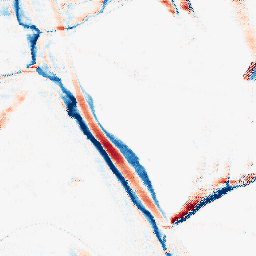
Category: morphological
Decomposition family: morphological_rect
Decomposition parameters: operation: average
width: 20
height: 3
Upsampling method: regularized
Upsampling parameters: scale: 4
lambda_reg: 0.1
Upsampling scale: 4